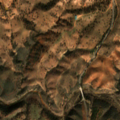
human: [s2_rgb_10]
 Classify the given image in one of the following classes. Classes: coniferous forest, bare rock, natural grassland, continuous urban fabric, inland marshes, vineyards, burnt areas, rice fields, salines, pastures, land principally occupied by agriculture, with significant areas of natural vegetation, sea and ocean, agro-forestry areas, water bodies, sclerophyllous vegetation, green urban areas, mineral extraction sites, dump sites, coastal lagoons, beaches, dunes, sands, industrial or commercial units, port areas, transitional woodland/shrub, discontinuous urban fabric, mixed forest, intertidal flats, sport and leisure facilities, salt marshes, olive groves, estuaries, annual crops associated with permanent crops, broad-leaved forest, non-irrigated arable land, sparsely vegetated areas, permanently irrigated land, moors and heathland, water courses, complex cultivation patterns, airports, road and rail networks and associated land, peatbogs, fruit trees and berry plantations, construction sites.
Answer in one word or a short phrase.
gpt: non-irrigated arable land, agro-forestry areas, broad-leaved forest, sclerophyllous vegetation, transitional woodland/shrub